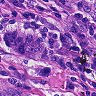
Metastatic tissue present: yes